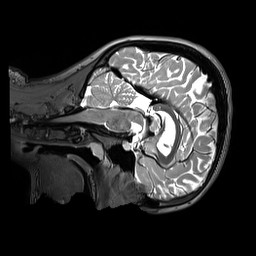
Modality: T2w
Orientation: sagittal
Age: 13
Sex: female
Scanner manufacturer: siemens
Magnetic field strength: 3 T
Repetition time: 3.2 s
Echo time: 0.408 s